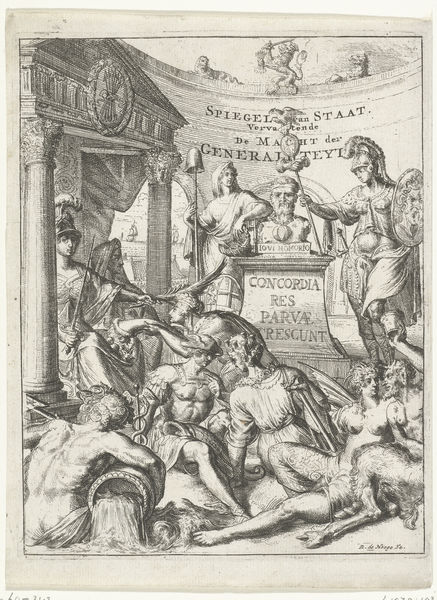
Titel: Titelprent voor deel 2 van 'Spiegel van Staat' van Romeyn de Hooghe
Künstler: Romeyn de Hooghe
Standort: Amsterdam
Institution: Rijksmuseum
Schlagwörter: adler, kampf, weiß, schwarz, rahmen, stab, grafik, graphik, schlacht, tor, schild, druck, druckgraphik, druckgrafik, schraffur, schwert, helm, römer, götter, zeus, olymp, krieger, antikisierend, baldachin, spiege, hermes, hera, merkur, kupferstich, szepter, staat, monument, sartyr, titelei, szeter, hammelbein